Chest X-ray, AP view. Patient: 57 years old, sex M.
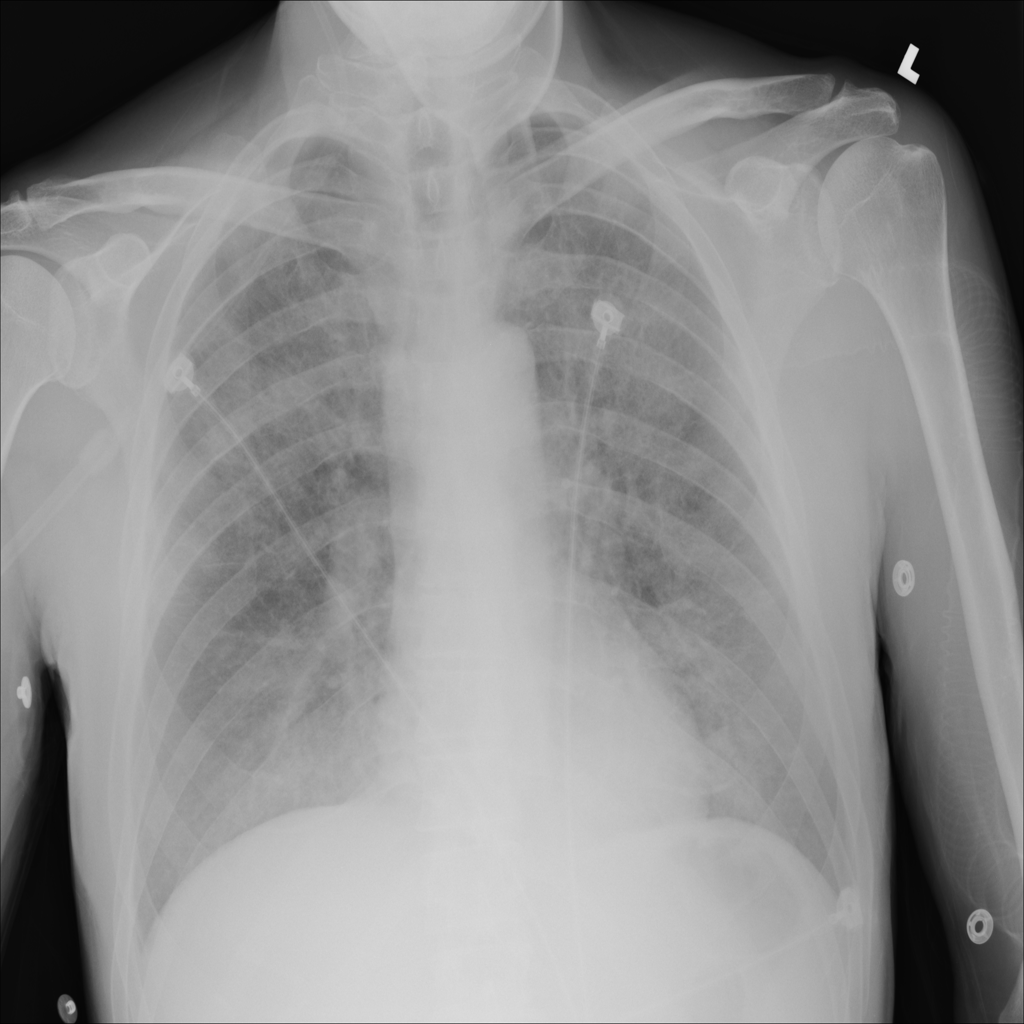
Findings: Effusion, Infiltration